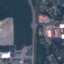
Land use / land cover class: Highway